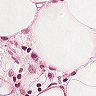
Metastatic tissue present: no